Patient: sex M, age 52
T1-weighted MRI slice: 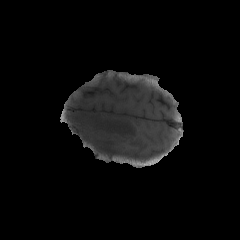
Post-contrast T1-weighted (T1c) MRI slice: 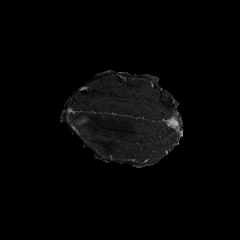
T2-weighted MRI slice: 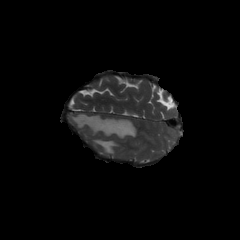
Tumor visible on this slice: yes
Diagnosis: Glioblastoma, IDH-wildtype
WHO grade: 4